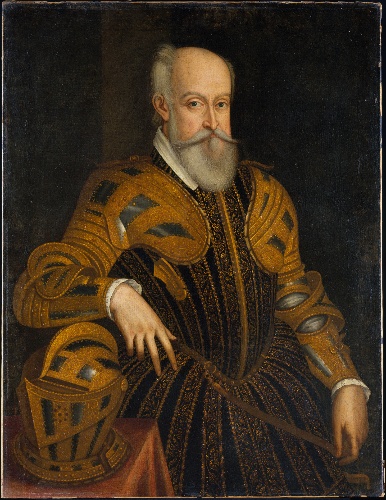
Title: Alfonso II d'Este (1533–1597), Duke of Ferrara
Artist: Italian (Ferrarese) Painter
Artist bio: late 16th century
Date: late 16th century
Object type: Painting
Classification: Paintings
Medium: Oil on canvas
Culture: Italian, Ferrara
Dimensions: 47 x 35 3/4 in. (119.4 x 90.8 cm)
Department: Arms and Armor
Credit line: Gift of William H. Riggs, 1913
Accession year: 1914
Repository: Metropolitan Museum of Art, New York, NY
Tags: Men|Portraits|Armor|Helmets